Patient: sex M, age 47
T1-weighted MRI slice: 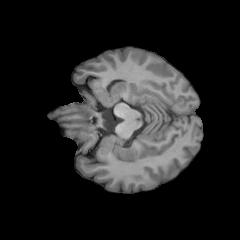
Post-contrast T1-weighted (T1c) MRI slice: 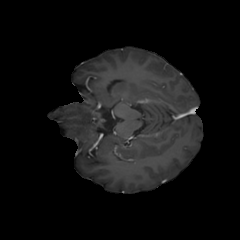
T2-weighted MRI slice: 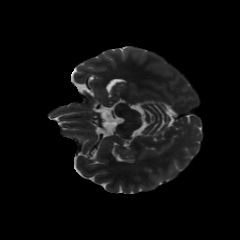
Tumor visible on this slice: no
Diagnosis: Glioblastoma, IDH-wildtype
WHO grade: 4